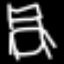
Label: chair